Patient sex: F
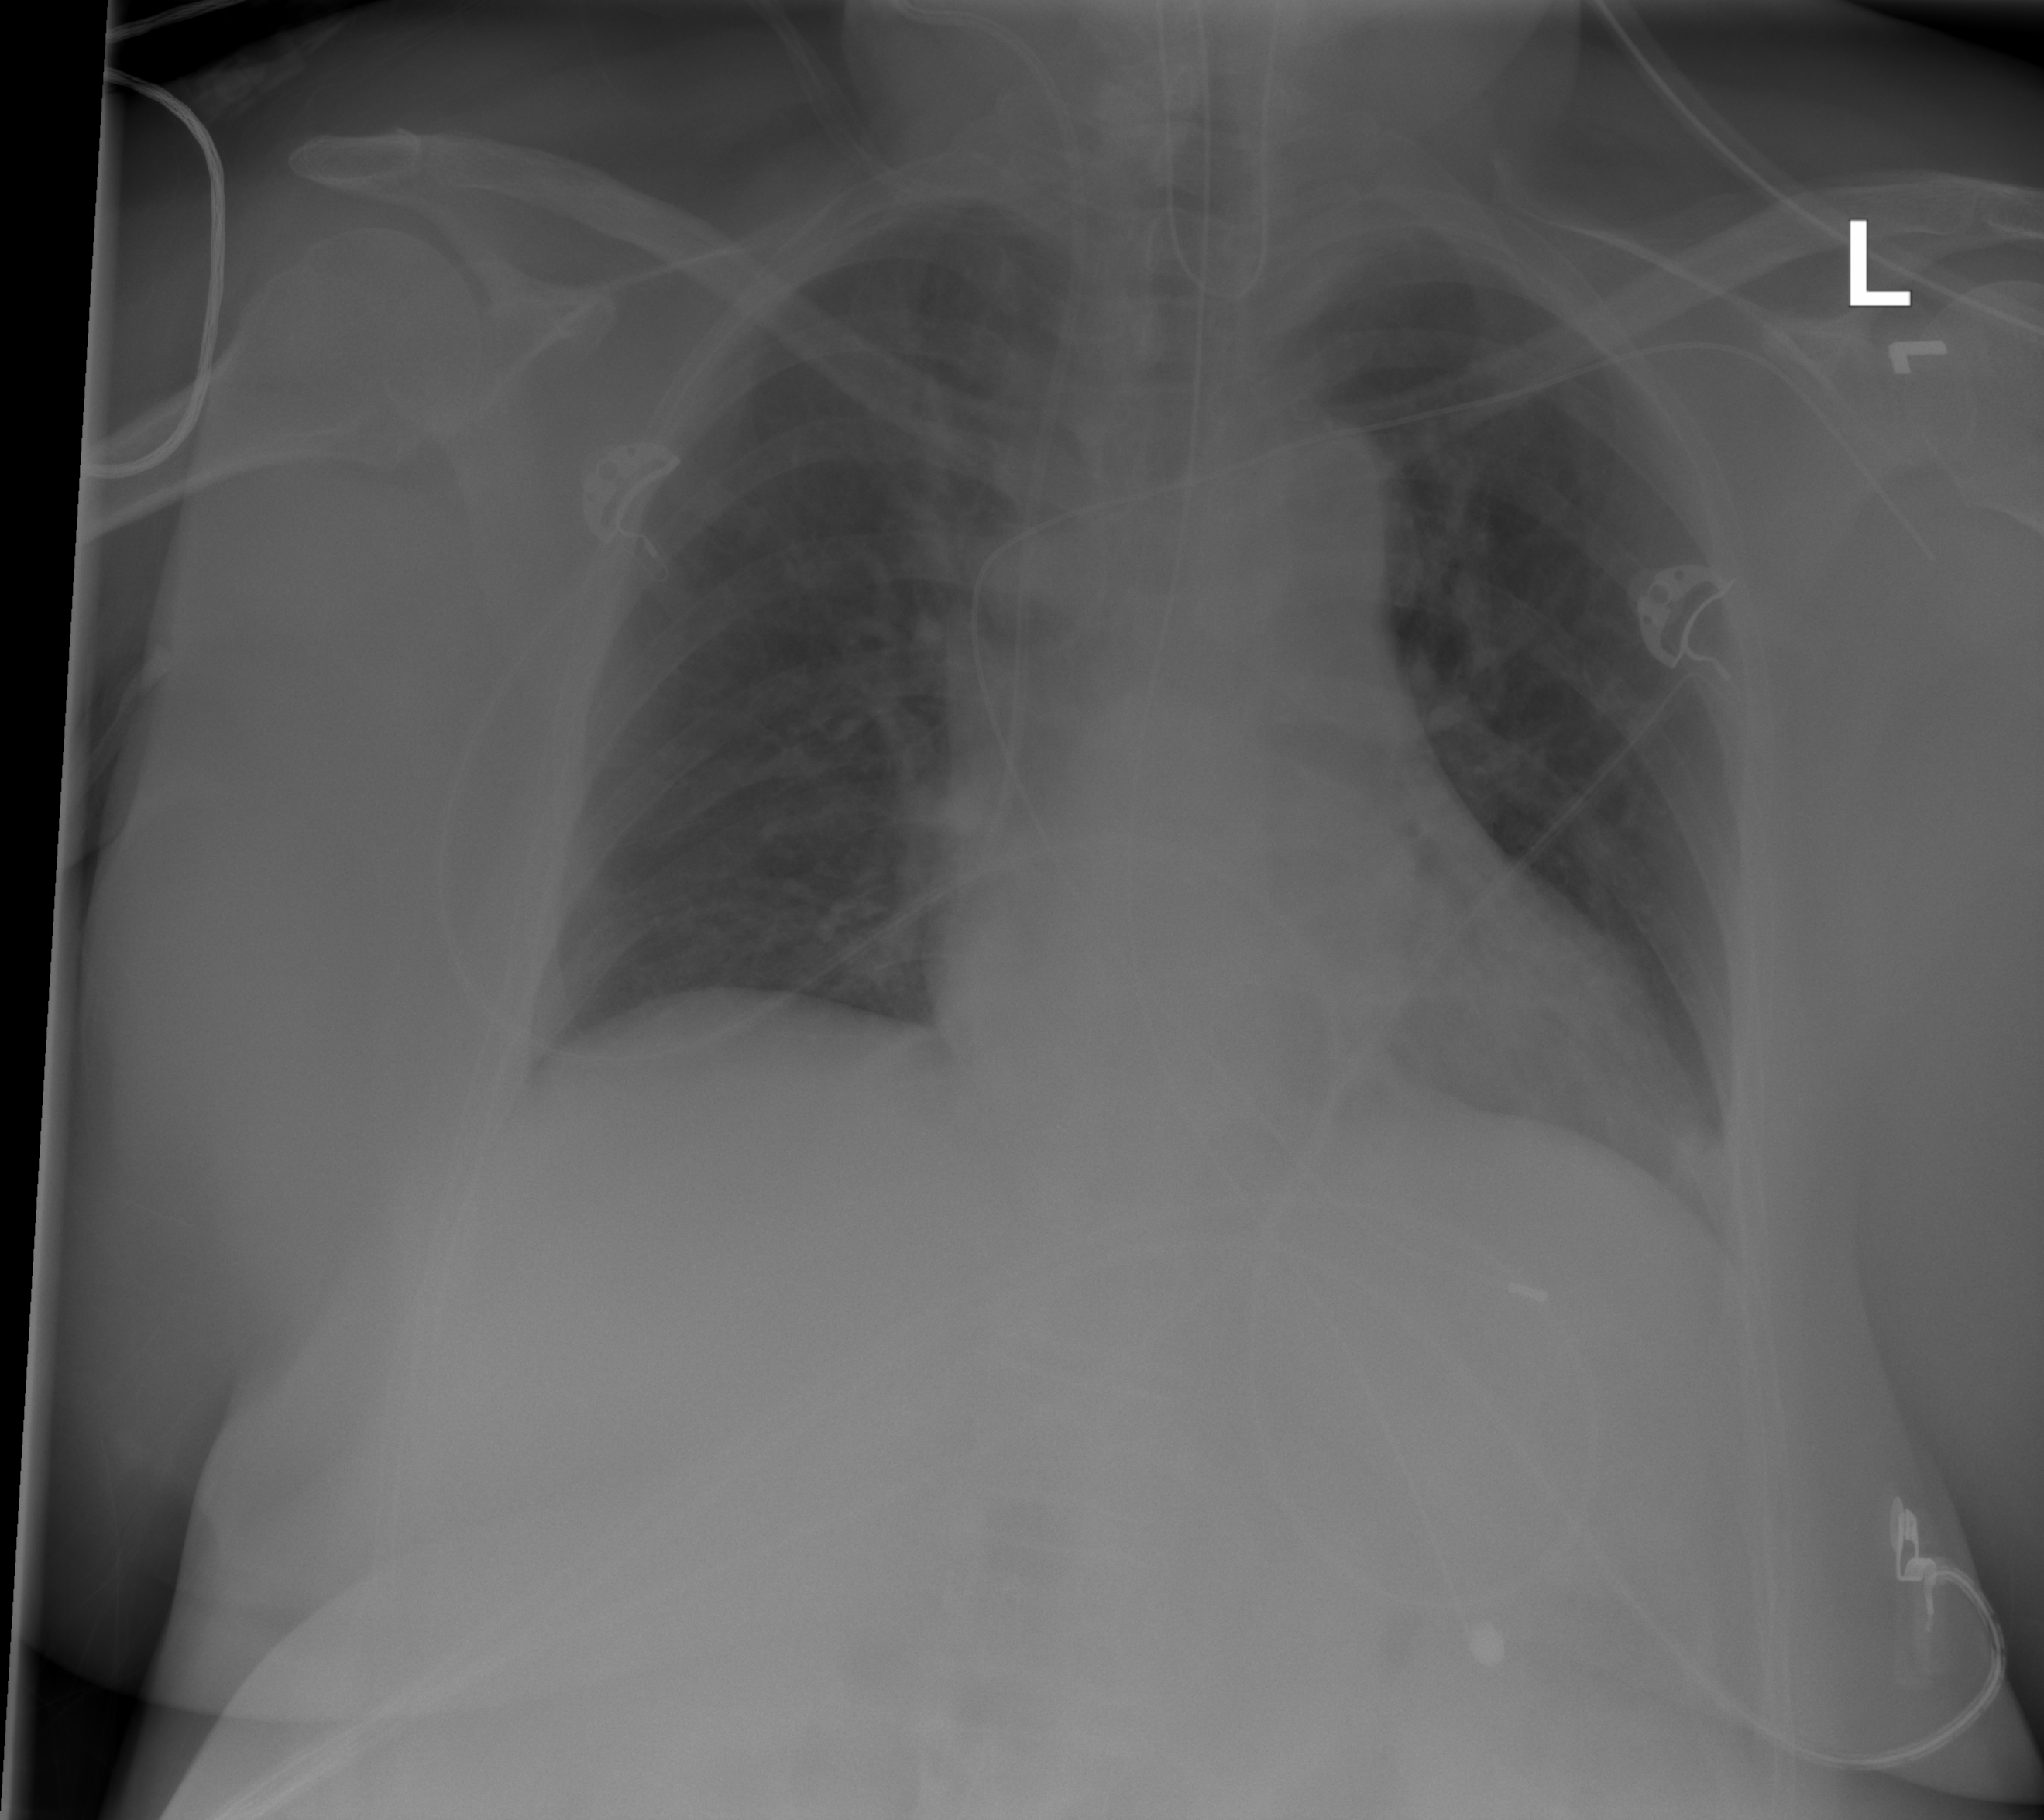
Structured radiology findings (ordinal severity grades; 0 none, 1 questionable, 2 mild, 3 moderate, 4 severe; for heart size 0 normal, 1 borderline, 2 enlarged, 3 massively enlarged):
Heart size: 1
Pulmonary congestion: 0
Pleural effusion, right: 0
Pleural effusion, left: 0
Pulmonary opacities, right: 0
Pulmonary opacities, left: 0
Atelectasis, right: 0
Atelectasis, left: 2